Aerial crown-view tile of a tropical tree (Barro Colorado Island, Panama), acquired 20241112:
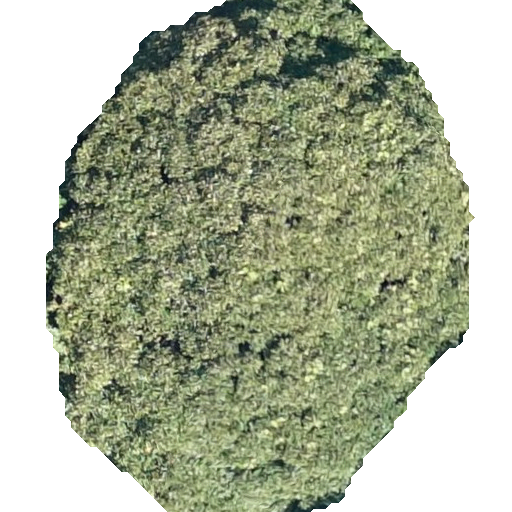
Species: Dipteryx oleifera
GBIF accepted scientific name: Dipteryx oleifera
Crown area: 270.42 m²